Question: I've been trying to figure this one out for days but can't come up with a solution.
Here are the table schemes.

This is my current query.
'''
SELECT DISTINCT 'address', 'order'.'id'
FROM 'order', 'ordered_articles'
WHERE 'order'.'id' = 'f_order_id'
AND 'Status' > 1
AND 'Status' <4;
'''
The problem is that the query returns as long as there is one article with status bigger than 1. I need a query where all the articles of that order have a status bigger than 1.
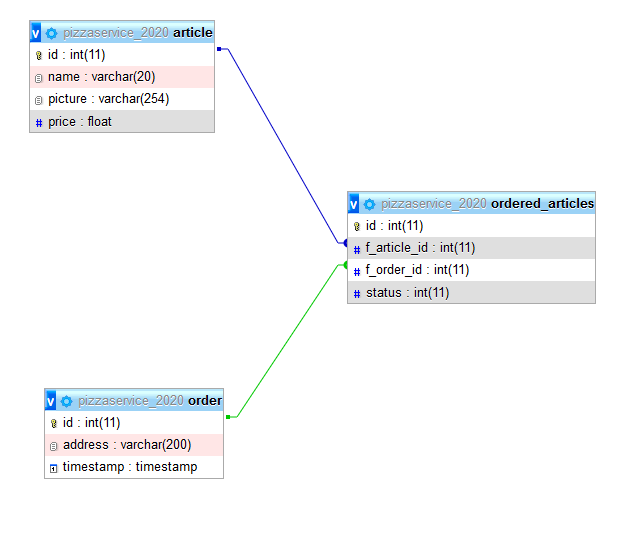
Answer: You can do it with 'NOT EXISTS':
'''
SELECT o.'address', o.'id'
FROM 'order' o
WHERE NOT EXISTS (
SELECT 1 FROM 'ordered_articles'
WHERE 'f_order_id' = o.'id'
AND ('Status' <= 1 OR 'Status' >= 4 )
);
'''
or:
'''
SELECT o.'address', o.'id'
FROM 'order' o INNER JOIN 'ordered_articles' i
ON i.'f_order_id' = o.'id'
GROUP BY o.'address', o.'id'
HAVING SUM('Status' <= 1 OR 'Status' >= 4) = 0;
'''